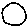
Label: circle